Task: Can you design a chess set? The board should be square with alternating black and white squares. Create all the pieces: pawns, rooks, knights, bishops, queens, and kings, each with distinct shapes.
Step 4196:
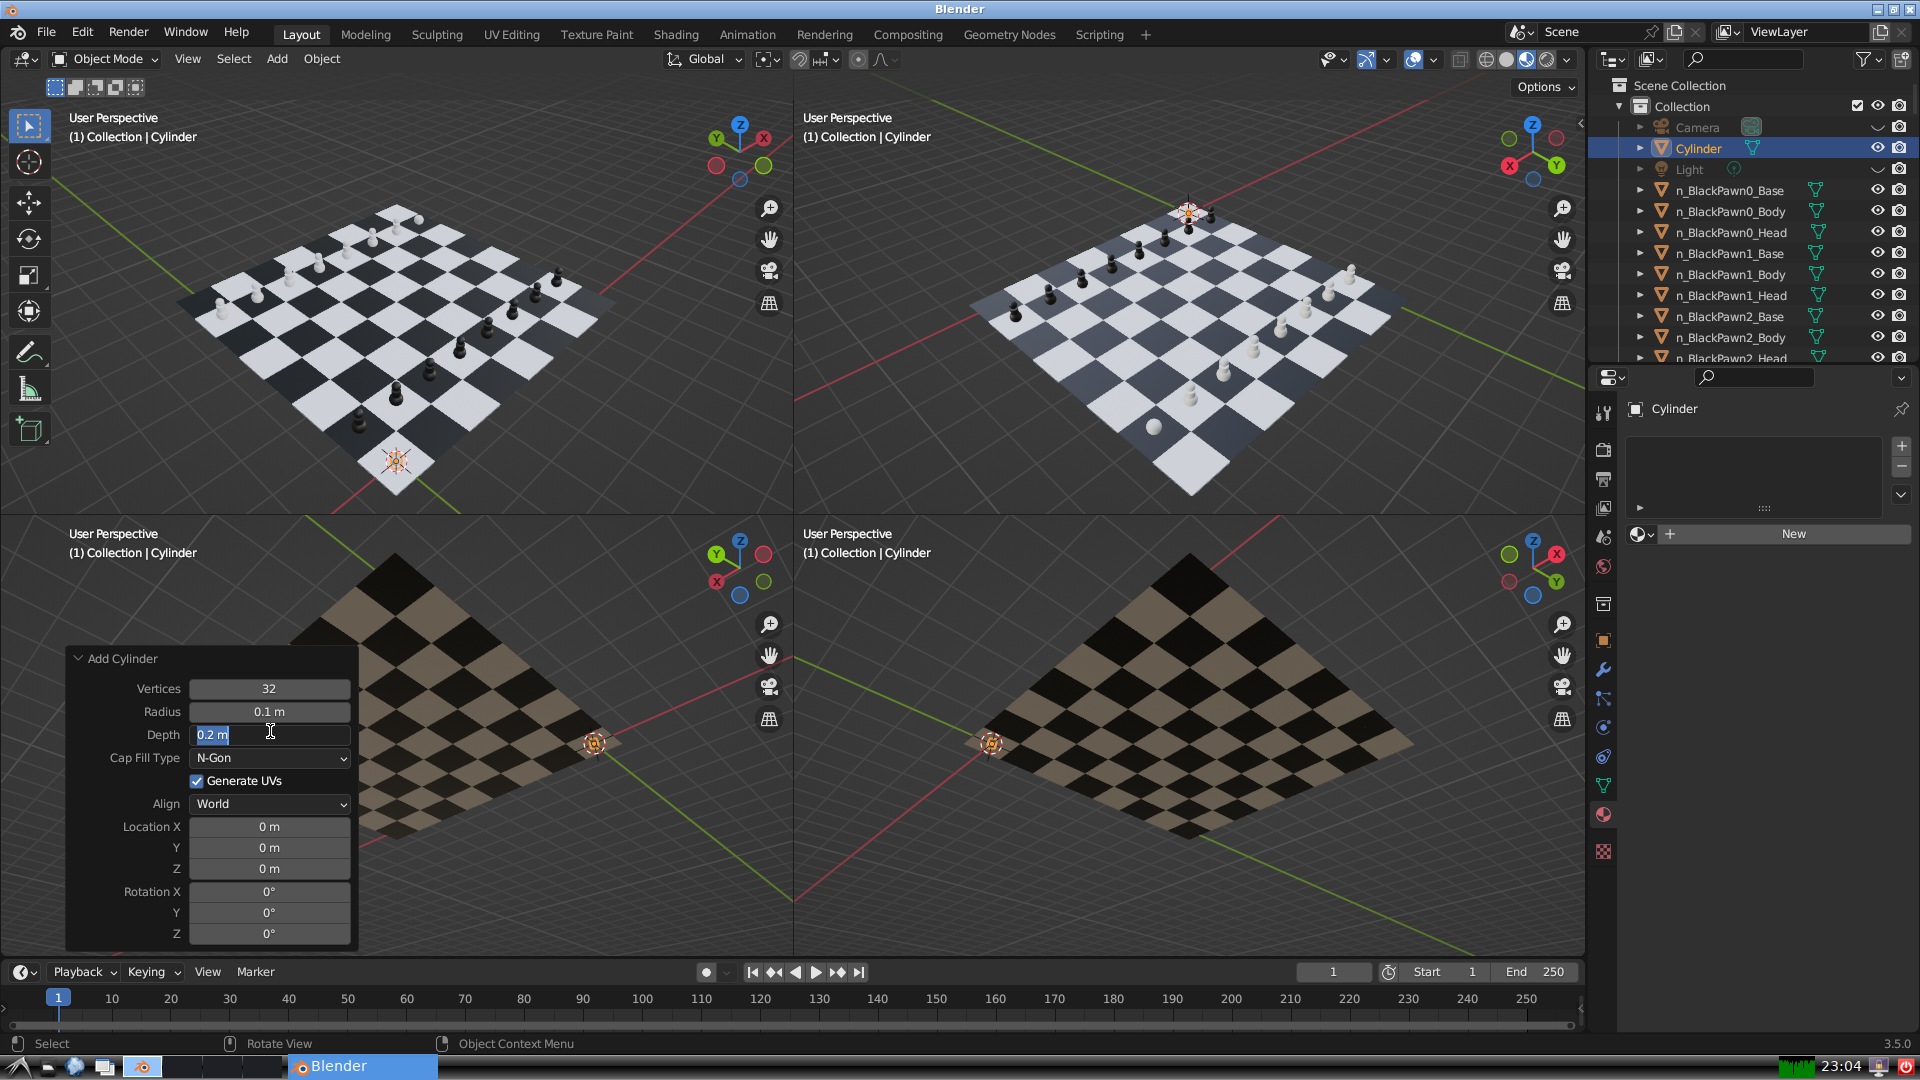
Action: input_text: 0.2